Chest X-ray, PA view. Patient: 22 years old, sex M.
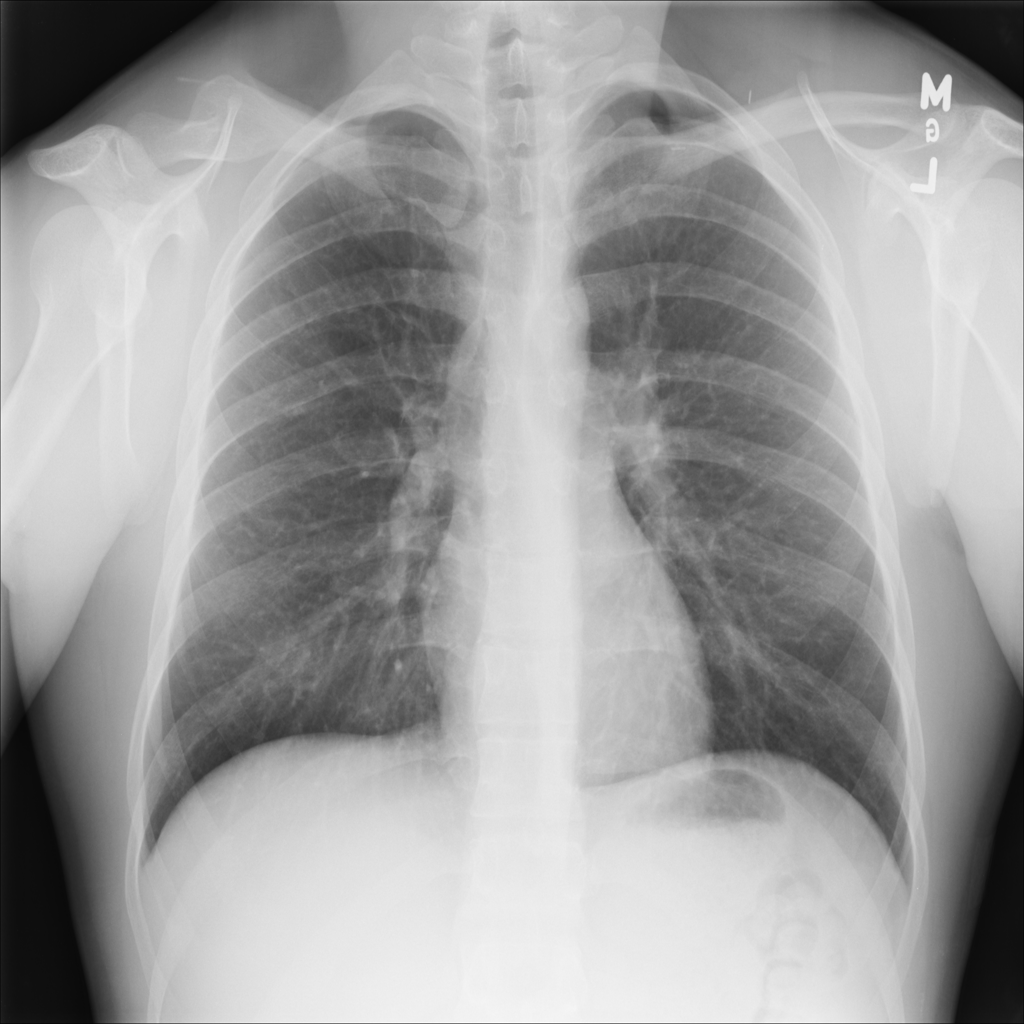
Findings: No Finding